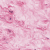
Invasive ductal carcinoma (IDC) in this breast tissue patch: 0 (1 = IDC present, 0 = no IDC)